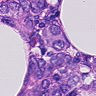
Metastatic tissue present: yes